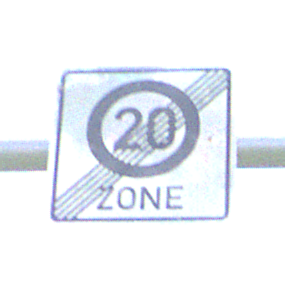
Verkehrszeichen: EndeZone20
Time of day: Midday
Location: Outdoor (Nature)
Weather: PartlyCloudy
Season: NotSpecified
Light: Natural